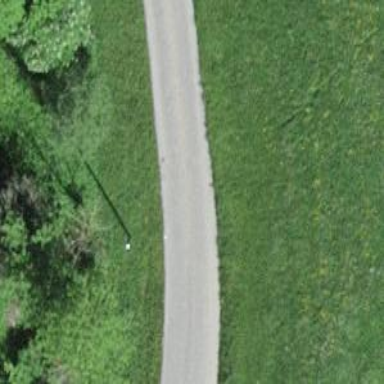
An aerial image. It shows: Unclassified road with asphalt surface.